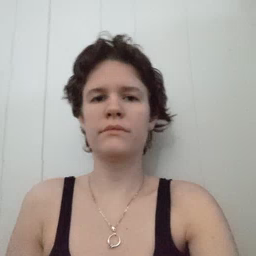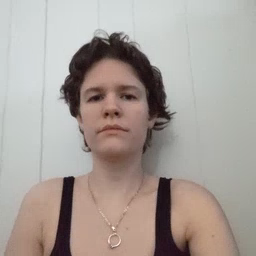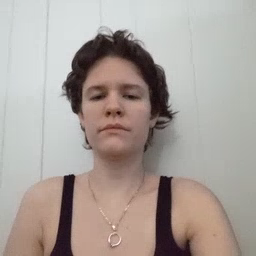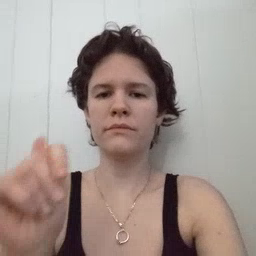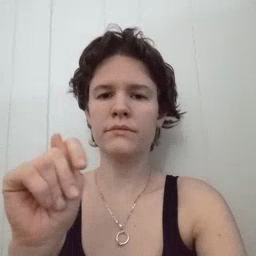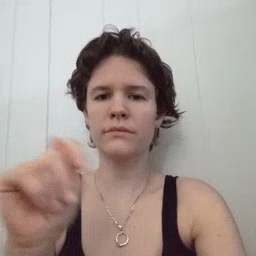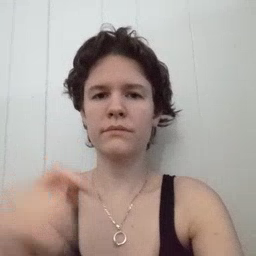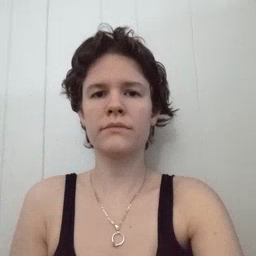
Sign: potty